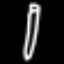
Label: pencil